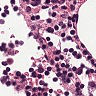
Metastatic tissue present: no